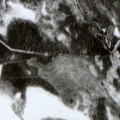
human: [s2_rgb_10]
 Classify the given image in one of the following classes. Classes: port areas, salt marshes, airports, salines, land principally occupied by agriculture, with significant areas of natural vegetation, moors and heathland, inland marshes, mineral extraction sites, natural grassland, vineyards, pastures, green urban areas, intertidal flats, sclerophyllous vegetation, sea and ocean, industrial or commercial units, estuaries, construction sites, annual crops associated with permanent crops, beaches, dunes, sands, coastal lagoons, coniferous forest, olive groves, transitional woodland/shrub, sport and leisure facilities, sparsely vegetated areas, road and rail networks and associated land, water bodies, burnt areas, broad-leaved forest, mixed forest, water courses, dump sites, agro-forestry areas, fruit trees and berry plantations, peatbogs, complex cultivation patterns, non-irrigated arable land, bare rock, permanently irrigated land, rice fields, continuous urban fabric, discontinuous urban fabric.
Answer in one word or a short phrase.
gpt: coniferous forest, transitional woodland/shrub, peatbogs